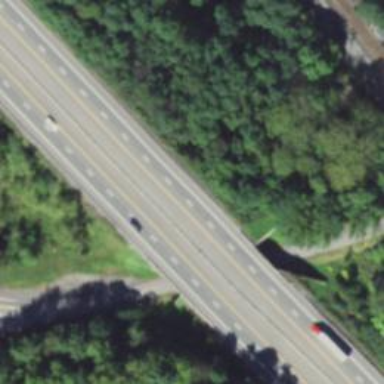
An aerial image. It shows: Bridge over motorway.